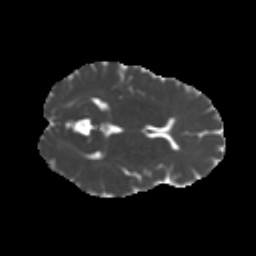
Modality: MD
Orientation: axial
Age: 42
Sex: female
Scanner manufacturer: ge
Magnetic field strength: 3 T
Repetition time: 7.8 s
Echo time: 0.0611 s